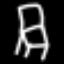
Label: chair